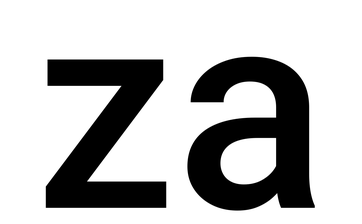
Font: Roboto_Medium